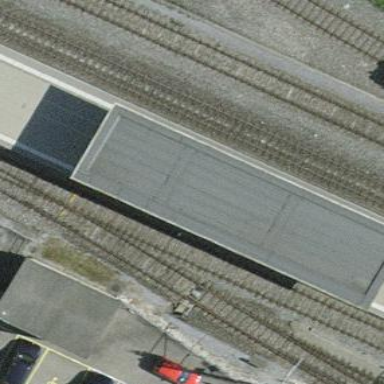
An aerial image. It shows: Flat roof on top of building.